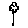
Label: flower